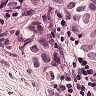
Metastatic tissue present: yes